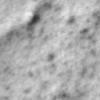
Label: no_change